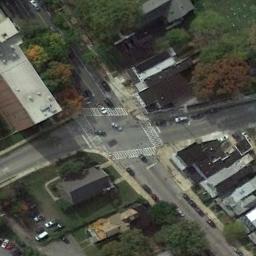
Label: intersection